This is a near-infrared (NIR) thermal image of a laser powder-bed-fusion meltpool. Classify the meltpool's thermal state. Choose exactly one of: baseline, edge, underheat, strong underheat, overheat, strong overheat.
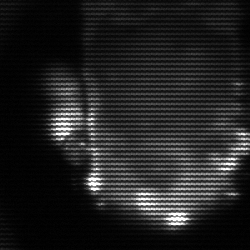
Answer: baseline